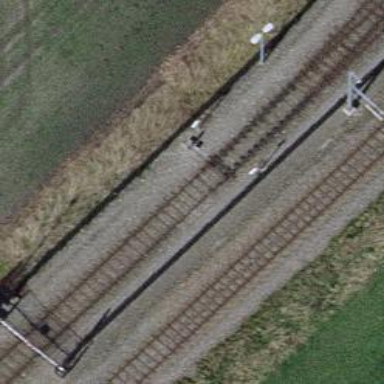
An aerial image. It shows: Railway switch.